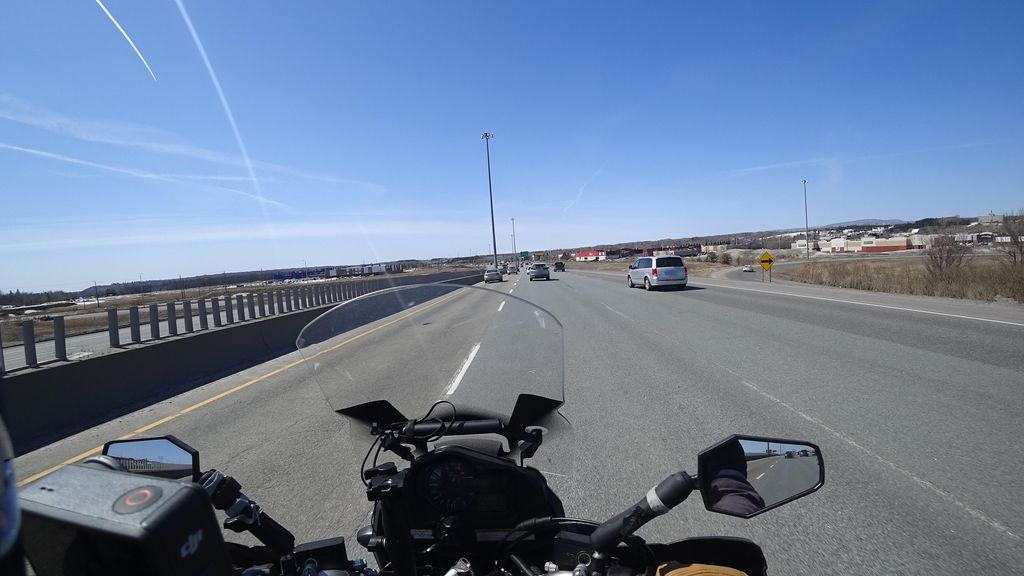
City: quebec_city